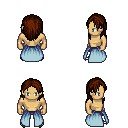
a pixel art fantasy rpg character, male body template, human, tanned skin, overskirt, magenta pants, brown long hairstyle, gold boots, four views (front, back, left, right), 2x2 character sprite sheet, small pixel art, hard edges, no anti-aliasing